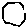
Label: hexagon